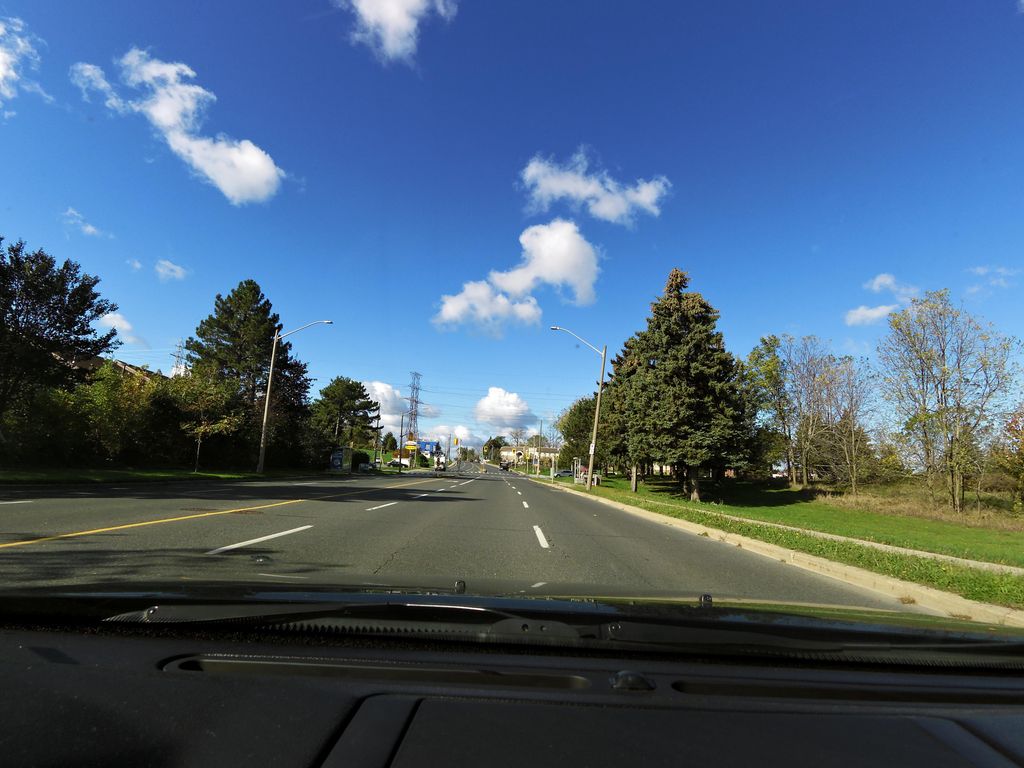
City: hamilton